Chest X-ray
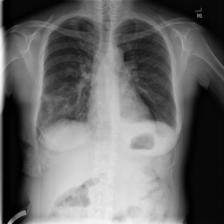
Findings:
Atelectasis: negative
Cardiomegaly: negative
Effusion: negative
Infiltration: negative
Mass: negative
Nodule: negative
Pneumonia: negative
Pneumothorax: negative
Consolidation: negative
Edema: negative
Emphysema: negative
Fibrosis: negative
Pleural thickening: negative
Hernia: negative